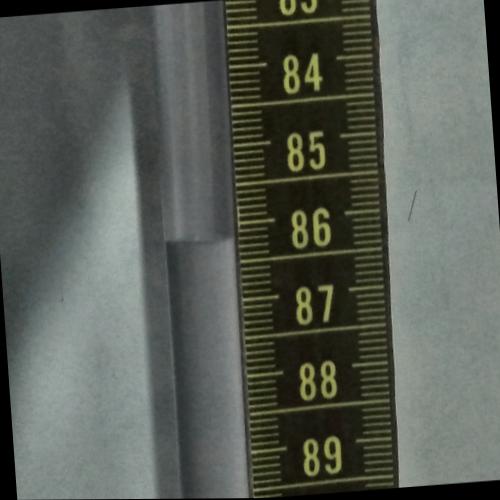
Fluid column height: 86.2 cm